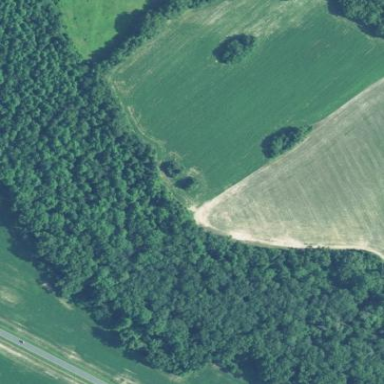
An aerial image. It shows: Mixed woodland area with variety of leaf types and cycles.